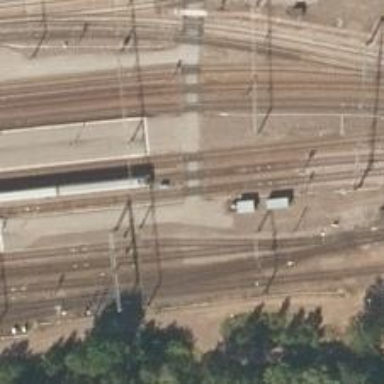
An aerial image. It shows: Railway level crossing.